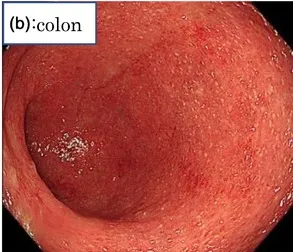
(a, b) Colonoscopy revealed loss or reduction of vascular permeability throughout the colon mucosa, with coarse mucosa, erythema, and adhesions of purulent secretions.
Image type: endoscopy (gi_endoscopy)